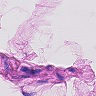
Metastatic tissue present: no